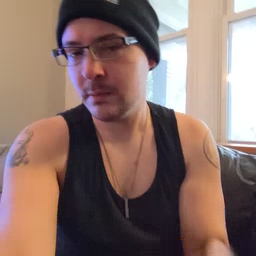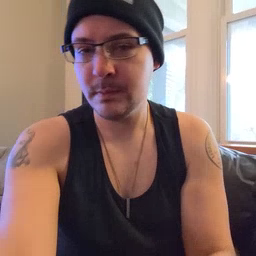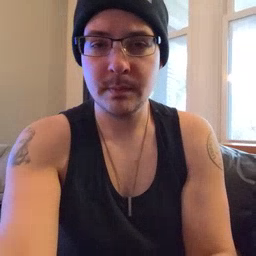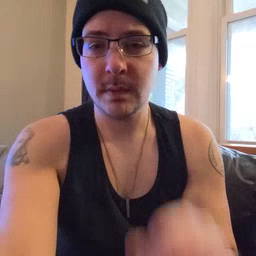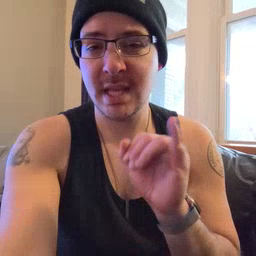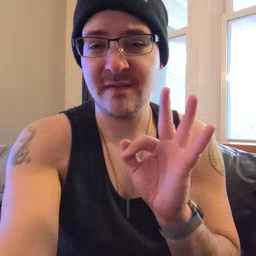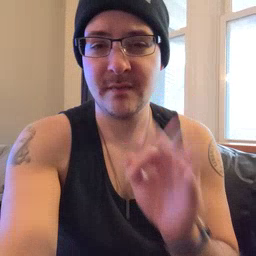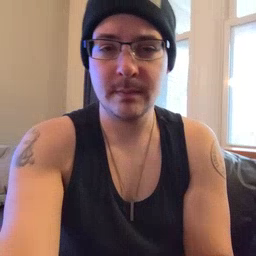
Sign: if